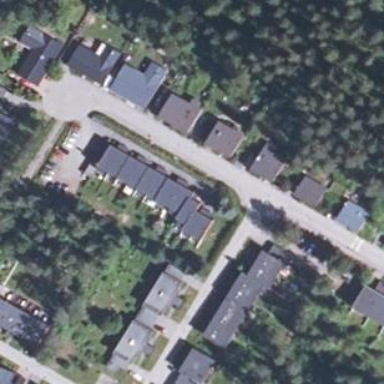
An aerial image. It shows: Terrace building.